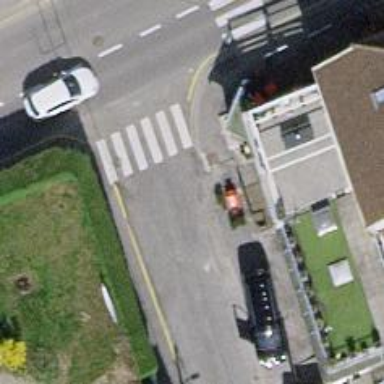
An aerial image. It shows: Smooth asphalt road in residential area.